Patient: sex M, age 45
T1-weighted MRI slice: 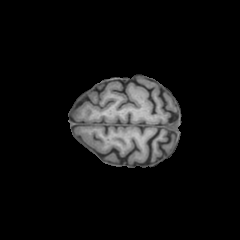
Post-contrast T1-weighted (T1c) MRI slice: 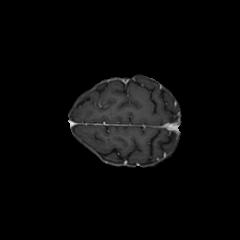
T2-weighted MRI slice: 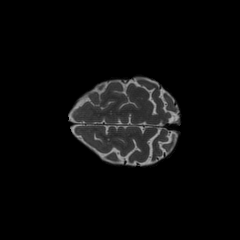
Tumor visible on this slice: no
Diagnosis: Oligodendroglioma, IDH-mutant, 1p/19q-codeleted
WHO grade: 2